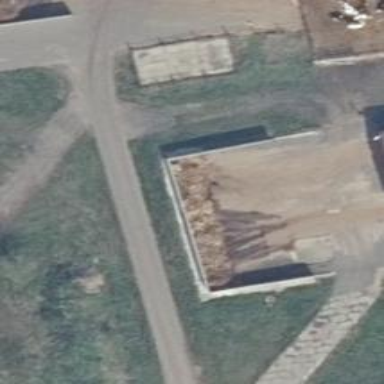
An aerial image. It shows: Bunker silo.